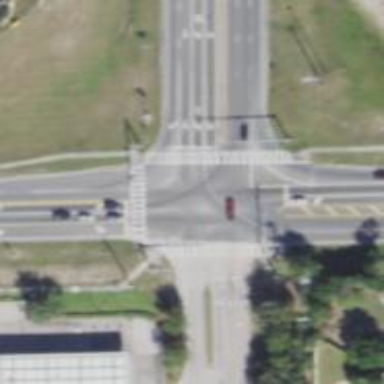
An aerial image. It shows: Marked crossing on the road.